Question: This is an extension of <URL>
Is it possible to get all transitive nodes between two transitive nodes using SPARQL? I tried to dig it out from this site and answer-semanticweb, but it seems that it's currently not possible if the length of the path is not defined as suggested in <URL> to the first question.
[Edited] I provide the picture of my data sample to show the extent of the problem:

[Edited] I wanted to find the path between ':a' and ':h', which should be resulted in four results:
'a -> b -> c -> d -> h'.
'a -> b -> c -> e -> h'.
'a -> f -> h'.
'a -> g -> h'.
<URL> in the comment, I got every node grouped into single result, which is the closest solution that I got for this problem so far.
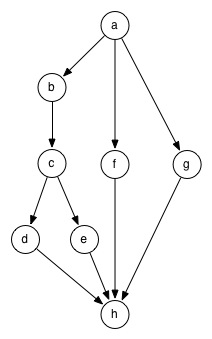
Answer: I don't think this is possible in pure SPARQL. The key to the solutions to related questions is that there's something to 'group by' that different rows of the results. In general, I don't know if there's something that would be unique to each path that you could 'group by' so as to get one result row per path.
However, in your particular data (and this is a an attibute of your particular data, not graphs in general), there is an attribute that distinguishes the different paths: each path contains a node which is unique to that path. That is, for each of the nodes 'd', 'e', 'f', and 'g', there is exactly one path containing the node. That means that for this particular example, you be able to do this, if you can find a way to identify the unique node in the query. I'm not confident that possible either, though, since it amounts to asking the same question: "how many paths are there between '?start' and 'x' (where 'x' is one of 'd', 'e', 'f', and 'g' in this case)?"